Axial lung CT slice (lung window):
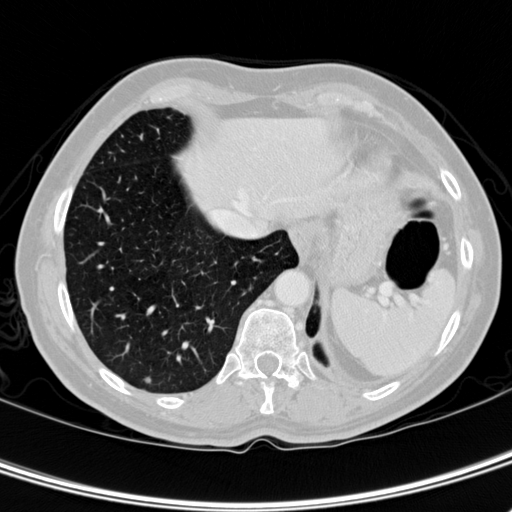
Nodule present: yes
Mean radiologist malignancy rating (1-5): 2.667